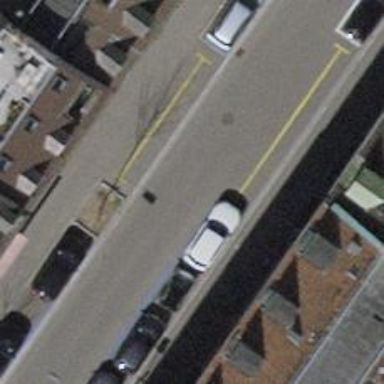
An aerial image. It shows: Residential road with asphalt surface. It has sidewalks on both sides and opposite cycleway.